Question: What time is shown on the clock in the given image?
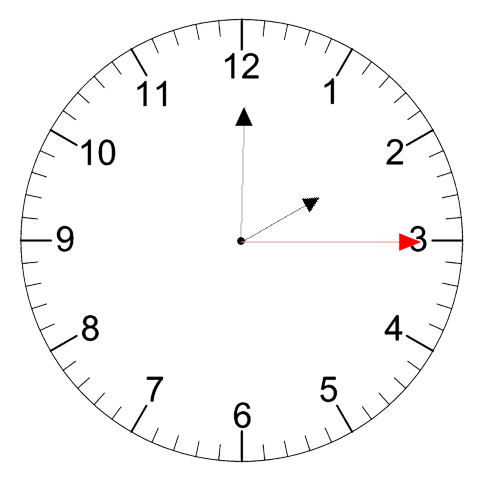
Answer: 02:00:15